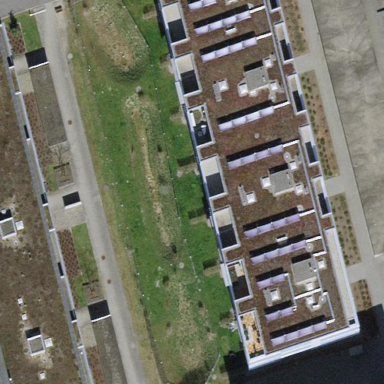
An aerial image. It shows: Building with flat roof.